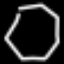
Label: octagon